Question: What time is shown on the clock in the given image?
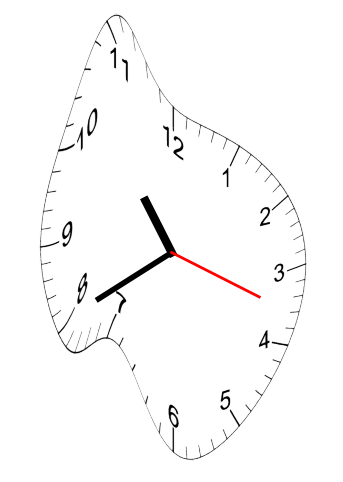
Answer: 10:40:18